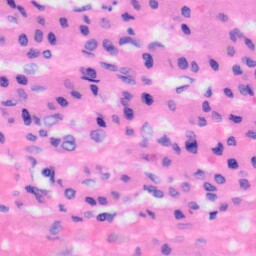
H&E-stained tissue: Liver